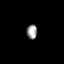
Tissue: prostate
Cell type: T cells
Senescence score: 0.2994
Nuclear area (px): 150
Mean DAPI intensity: 154.213